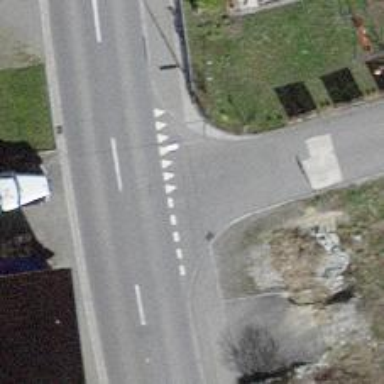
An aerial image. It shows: Unmarked road crossing.